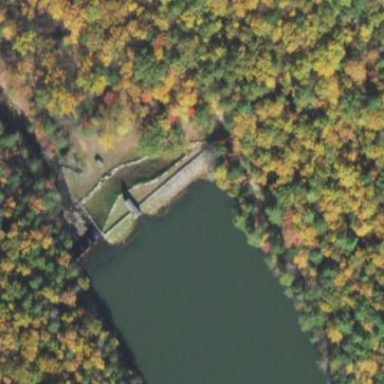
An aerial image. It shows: Dam across waterway.